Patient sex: F
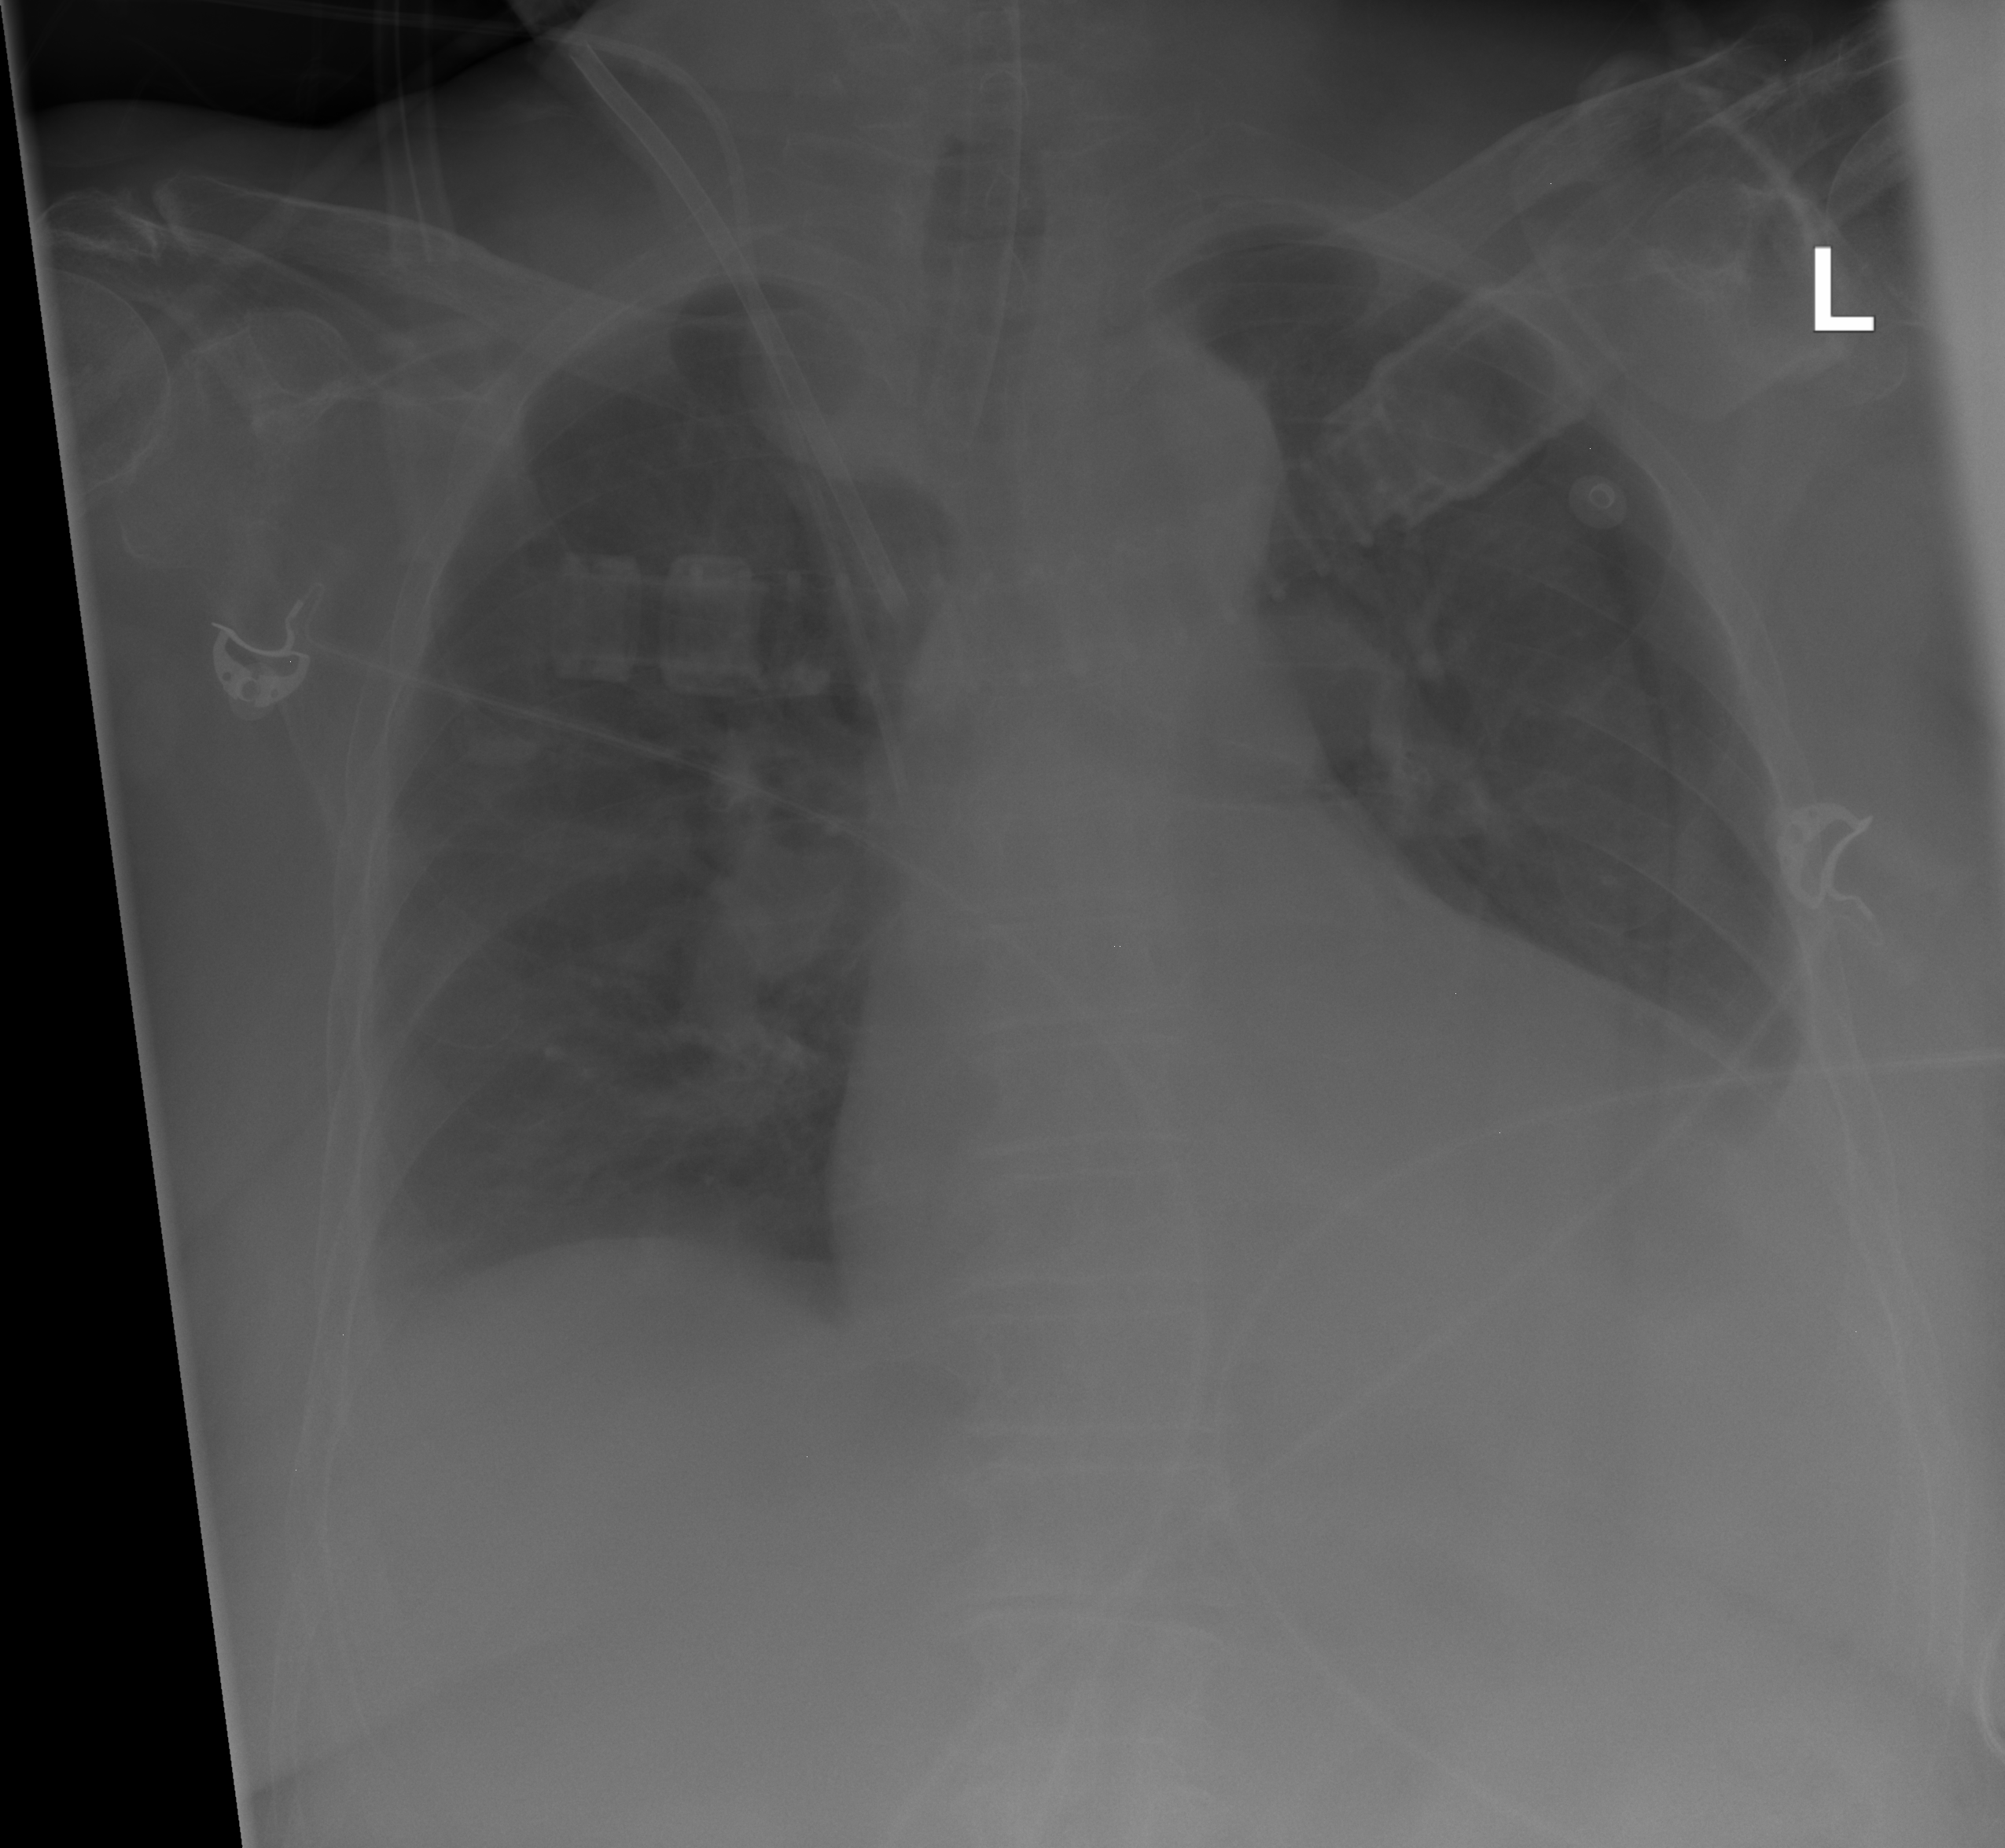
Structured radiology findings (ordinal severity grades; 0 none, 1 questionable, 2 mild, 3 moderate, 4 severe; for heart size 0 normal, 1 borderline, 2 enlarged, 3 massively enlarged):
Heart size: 2
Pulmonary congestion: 0
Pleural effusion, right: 0
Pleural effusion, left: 1
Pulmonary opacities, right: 0
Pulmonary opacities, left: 0
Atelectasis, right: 0
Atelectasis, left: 2